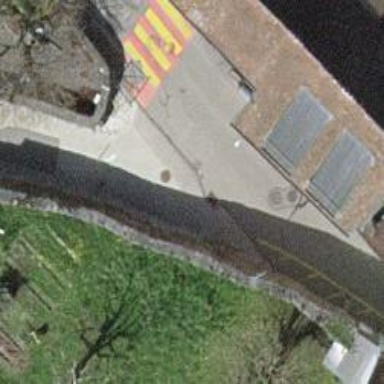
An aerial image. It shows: Bollard barrier.